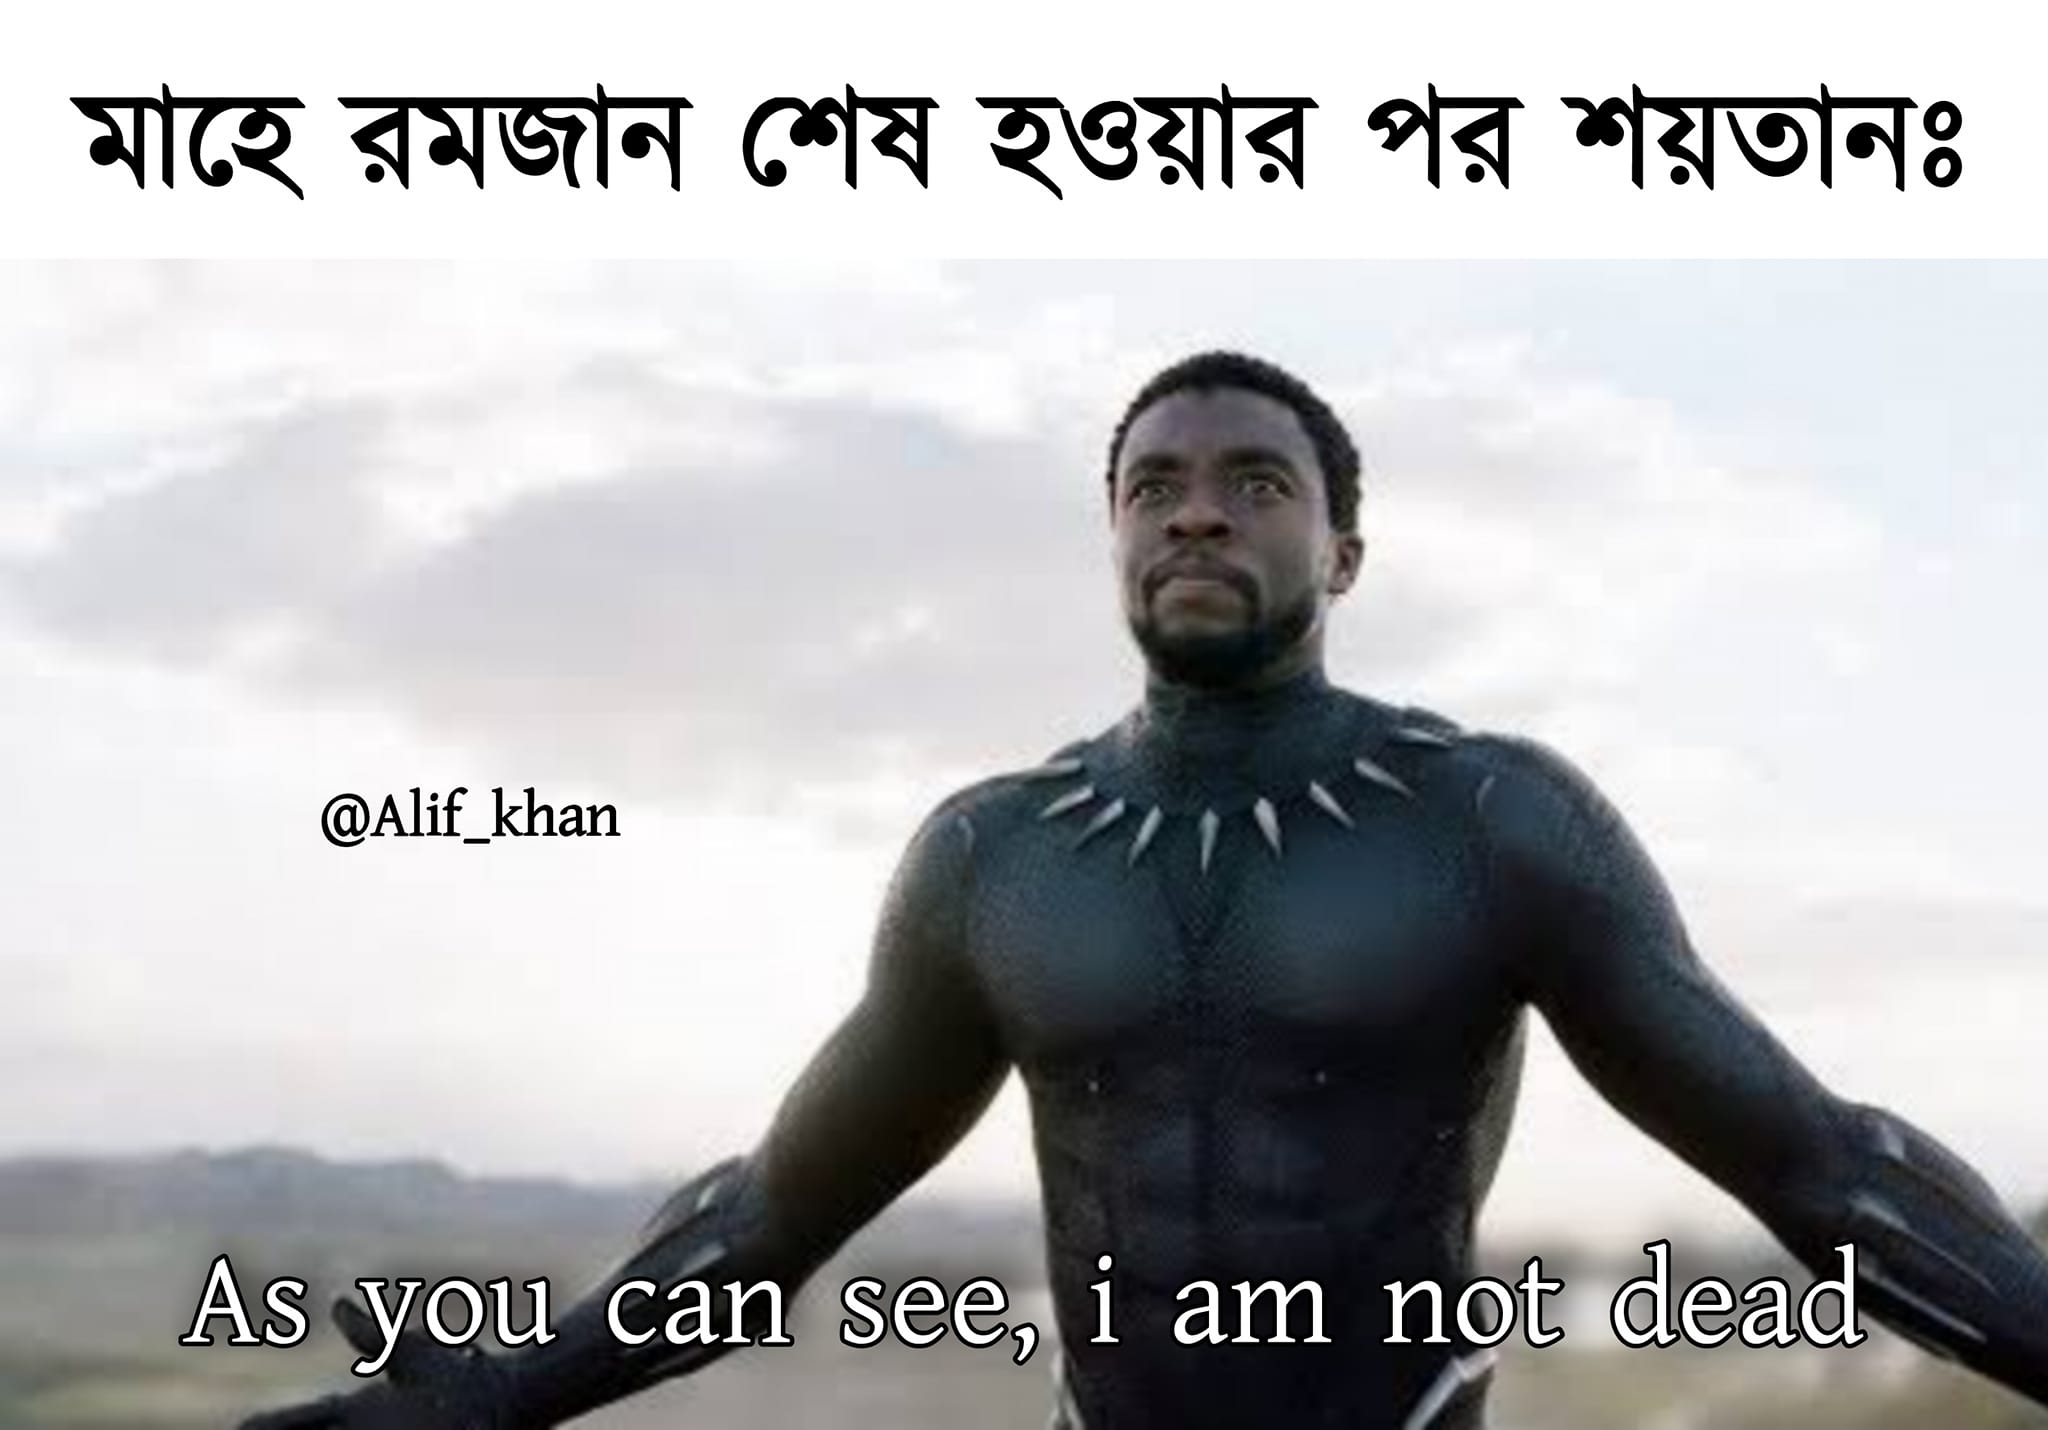
Caption: মাহে রমজান শেষ হওয়ার পর শয়তানঃ    As you can see, i am not dead
Label: non-hate